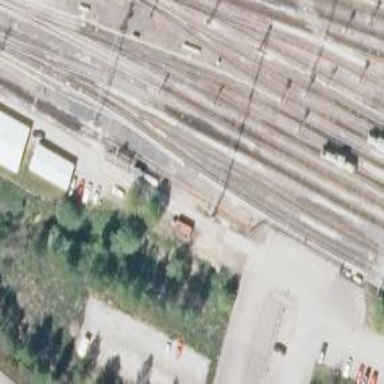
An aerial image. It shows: Railway signal.